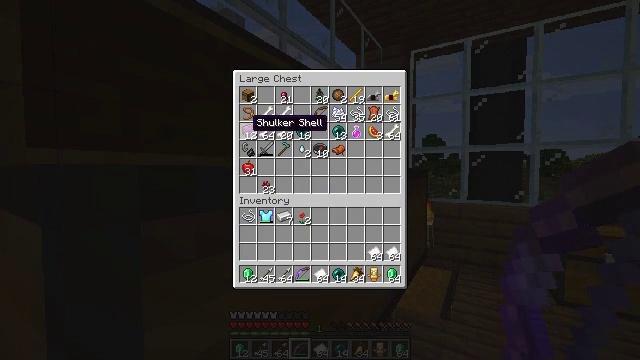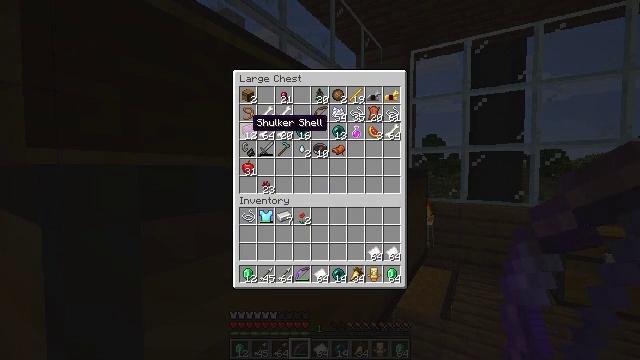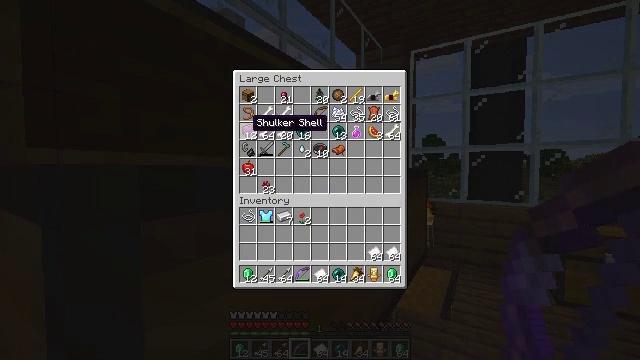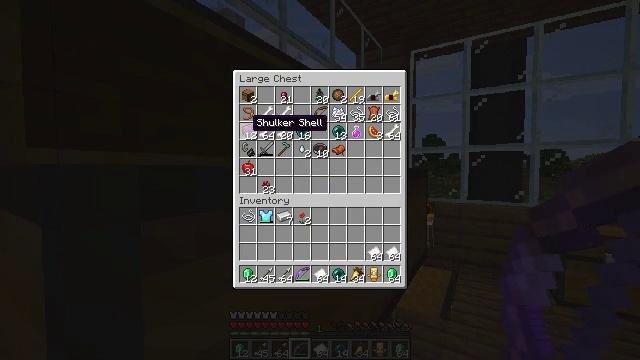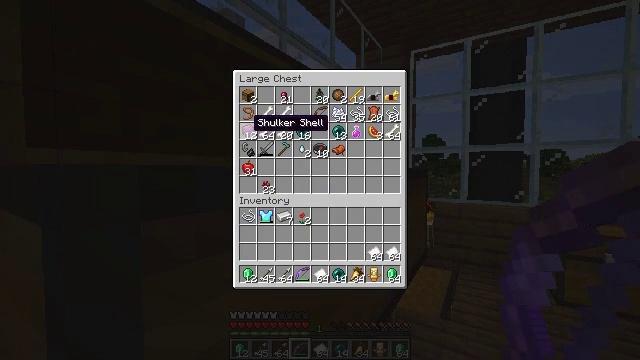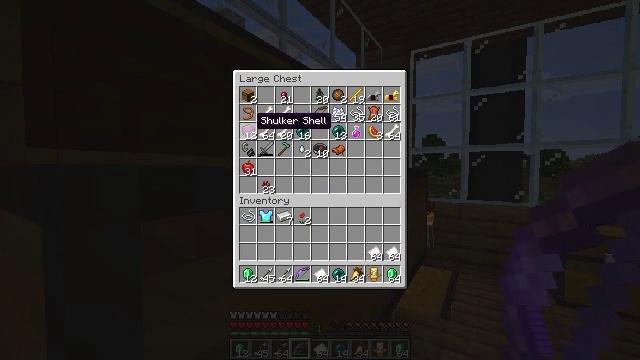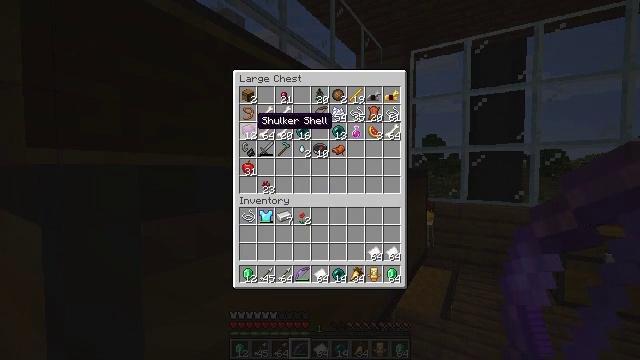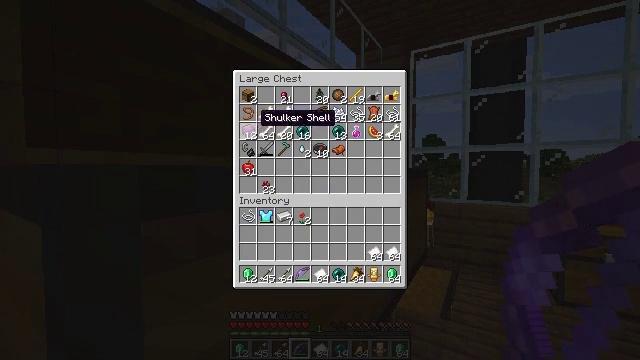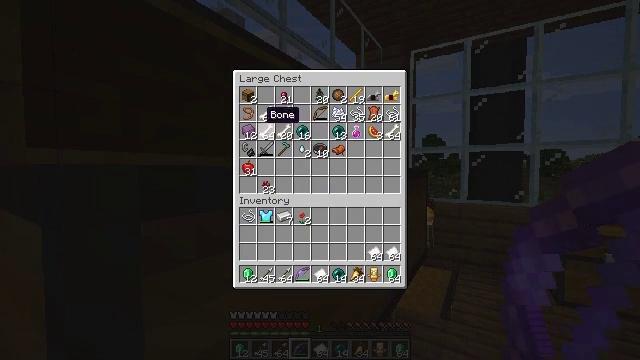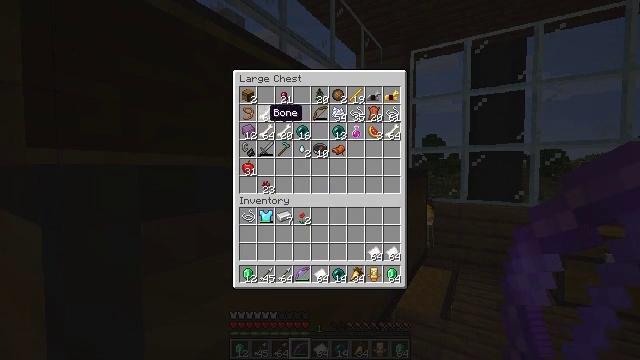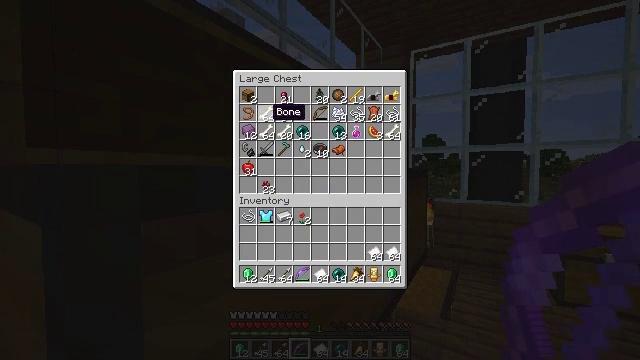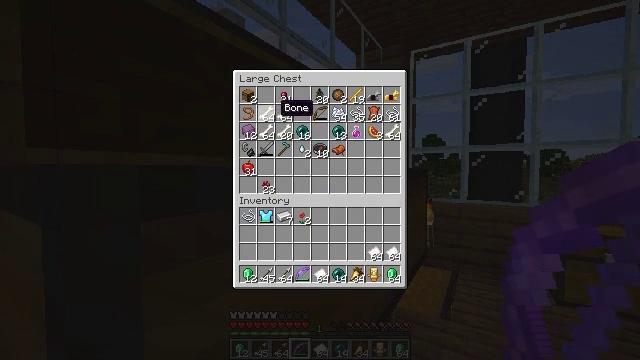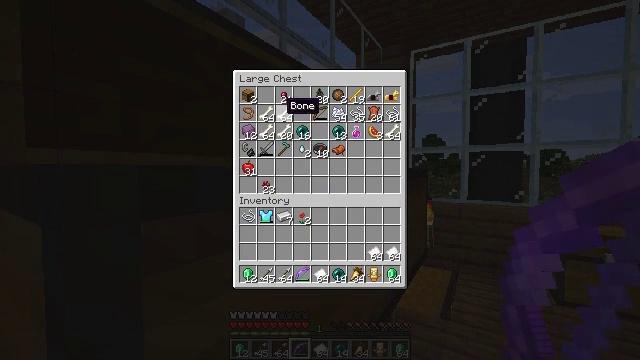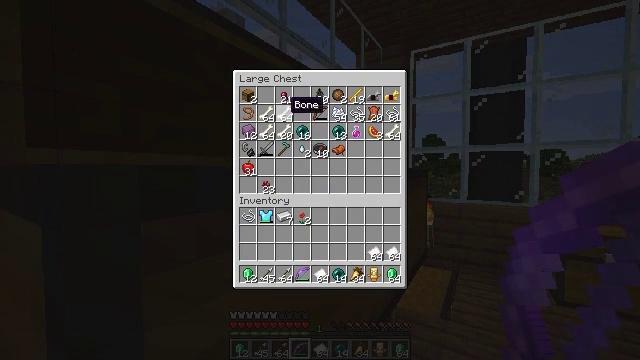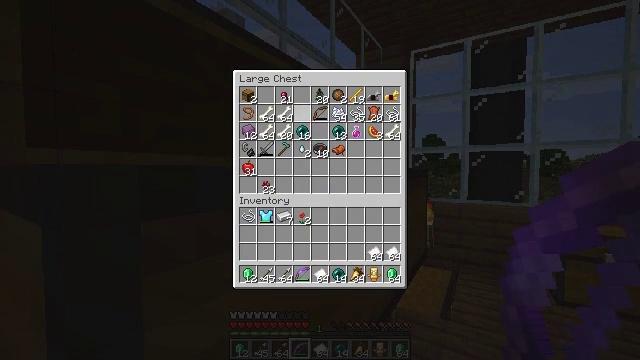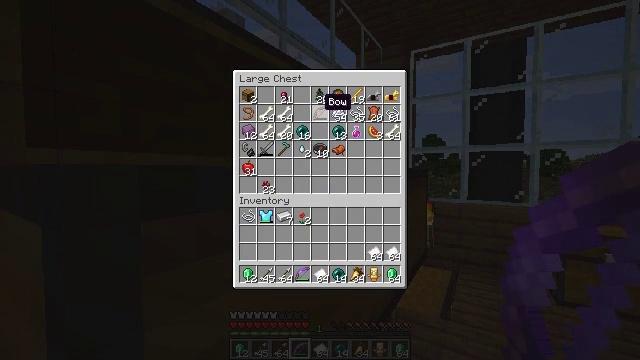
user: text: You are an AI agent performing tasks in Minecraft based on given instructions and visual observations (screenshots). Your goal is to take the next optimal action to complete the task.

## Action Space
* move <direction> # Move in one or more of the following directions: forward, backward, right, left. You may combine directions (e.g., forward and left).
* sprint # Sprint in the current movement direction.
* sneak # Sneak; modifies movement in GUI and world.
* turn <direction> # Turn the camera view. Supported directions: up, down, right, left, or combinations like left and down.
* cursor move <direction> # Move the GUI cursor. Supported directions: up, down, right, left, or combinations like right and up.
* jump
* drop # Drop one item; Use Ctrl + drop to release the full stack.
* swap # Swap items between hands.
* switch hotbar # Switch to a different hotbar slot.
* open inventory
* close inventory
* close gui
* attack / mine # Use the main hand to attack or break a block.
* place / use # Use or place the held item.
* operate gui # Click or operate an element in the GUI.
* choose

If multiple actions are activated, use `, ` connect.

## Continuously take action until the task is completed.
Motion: motion action
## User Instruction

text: Create a shulker box for extra storage space.
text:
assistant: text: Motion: no_op
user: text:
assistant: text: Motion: no_op
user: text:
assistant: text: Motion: no_op
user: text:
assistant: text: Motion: no_op
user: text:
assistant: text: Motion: no_op
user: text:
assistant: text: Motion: no_op
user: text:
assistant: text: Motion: no_op
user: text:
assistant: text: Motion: no_op
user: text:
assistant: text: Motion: no_op
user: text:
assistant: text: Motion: no_op
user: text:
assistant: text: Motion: cursor move right
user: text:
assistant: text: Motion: no_op
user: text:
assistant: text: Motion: no_op
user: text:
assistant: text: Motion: cursor move right
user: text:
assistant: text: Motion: cursor move right
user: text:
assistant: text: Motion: no_op
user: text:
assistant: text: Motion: no_op
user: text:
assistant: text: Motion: cursor move right
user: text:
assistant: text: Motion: cursor move right
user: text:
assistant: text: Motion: no_op
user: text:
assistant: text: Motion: no_op
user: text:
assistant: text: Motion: no_op
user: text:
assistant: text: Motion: no_op
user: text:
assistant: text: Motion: no_op
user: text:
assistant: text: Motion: no_op
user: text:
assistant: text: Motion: no_op
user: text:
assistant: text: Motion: no_op
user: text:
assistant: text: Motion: no_op
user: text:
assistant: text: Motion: no_op
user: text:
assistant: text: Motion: no_op